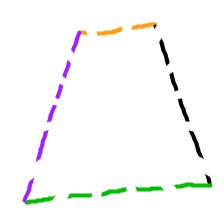
Shape: trapezoid